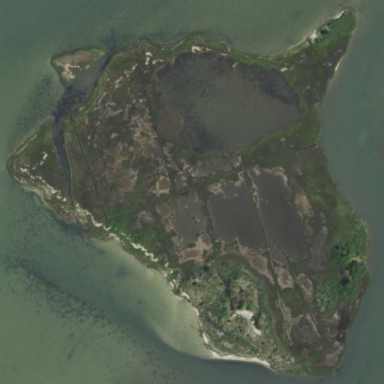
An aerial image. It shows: Islet located along the natural coastline.